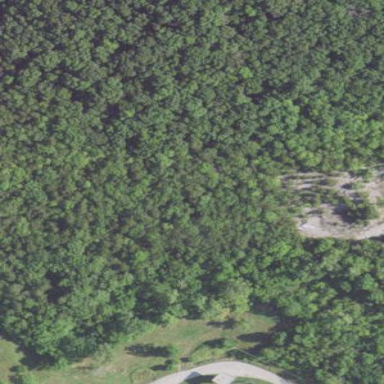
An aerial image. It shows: Mixed woodland area with variety of leaf types and cycles.